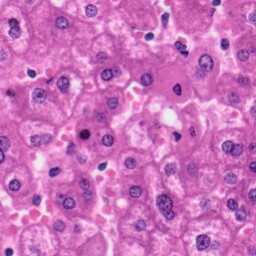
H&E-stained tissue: Liver